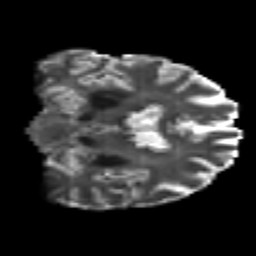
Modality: T2w
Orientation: coronal
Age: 46
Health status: ill
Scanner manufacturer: philips
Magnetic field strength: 3 T
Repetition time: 9 s
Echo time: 0.127 s